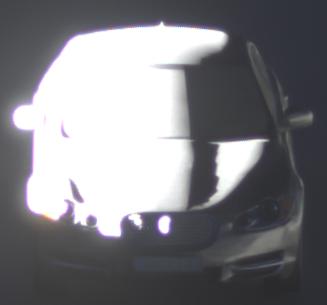
Make: Jaguar
Model: XF 3.0 V6
Detailed model: XF (X250) Limousine
Model produced from: 2010/02
Model produced until: 2010/10
Doors: 4
Color: gray
Road condition: dry road
Daytime: sunrise or sunset
Contrast: high contrast